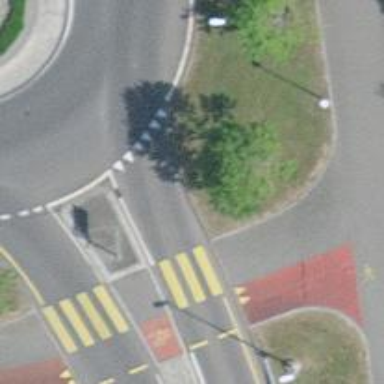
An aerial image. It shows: Road with "give way" sign.